Question: I've added a tag meta box and taxonomy to allow tags on my CPTs. However I cannot find the argument in the codex to edit "Separate tags with commas" and "Choose from the most used tags". Does anyone know of a filter or register_taxonomy argument for these?

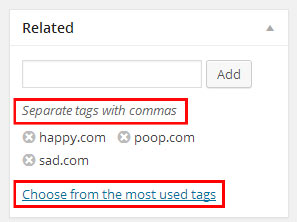
Answer: I found a list of arguments for <URL> function's labels.
'''
register_taxonomy( 'domain_tag',
array('domain_profiles'), /* if you change the name of register_post_type( 'domain_profiles', then you have to change this */
array('hierarchical' => false, /* if this is false, it acts like tags */
'labels' => array(
'name' => __( 'Related Domains', 'bonestheme' ), /* name of the custom taxonomy */
'singular_name' => __( 'Domain', 'bonestheme' ), /* single taxonomy name */
'search_items' => __( 'Search Domains', 'bonestheme' ), /* search title for taxomony */
'all_items' => __( 'All Related Domains', 'bonestheme' ), /* all title for taxonomies */
'parent_item' => __( 'Parent Domain', 'bonestheme' ), /* parent title for taxonomy */
'parent_item_colon' => __( 'Parent Domain:', 'bonestheme' ), /* parent taxonomy title */
'edit_item' => __( 'Edit Domain', 'bonestheme' ), /* edit Domain taxonomy title */
'update_item' => __( 'Update Domain', 'bonestheme' ), /* update title for taxonomy */
'add_new_item' => __( 'Add New Domain', 'bonestheme' ), /* add new title for taxonomy */
'new_item_name' => __( 'New Domain Name', 'bonestheme' ), /* name title for taxonomy */
// See get_taxonomy_labels for more arguments (below)
'separate_items_with_commas' => __( 'Separate domains with commas', 'bonestheme' ),
'choose_from_most_used' => __( 'Choose from the most used', 'bonestheme' ),
),
'show_admin_column' => true,
'show_ui' => true,
'query_var' => true,
)
);
'''